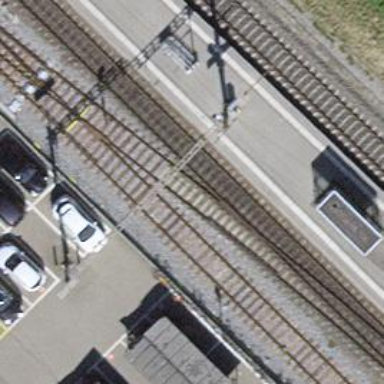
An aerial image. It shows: Railway milestone.